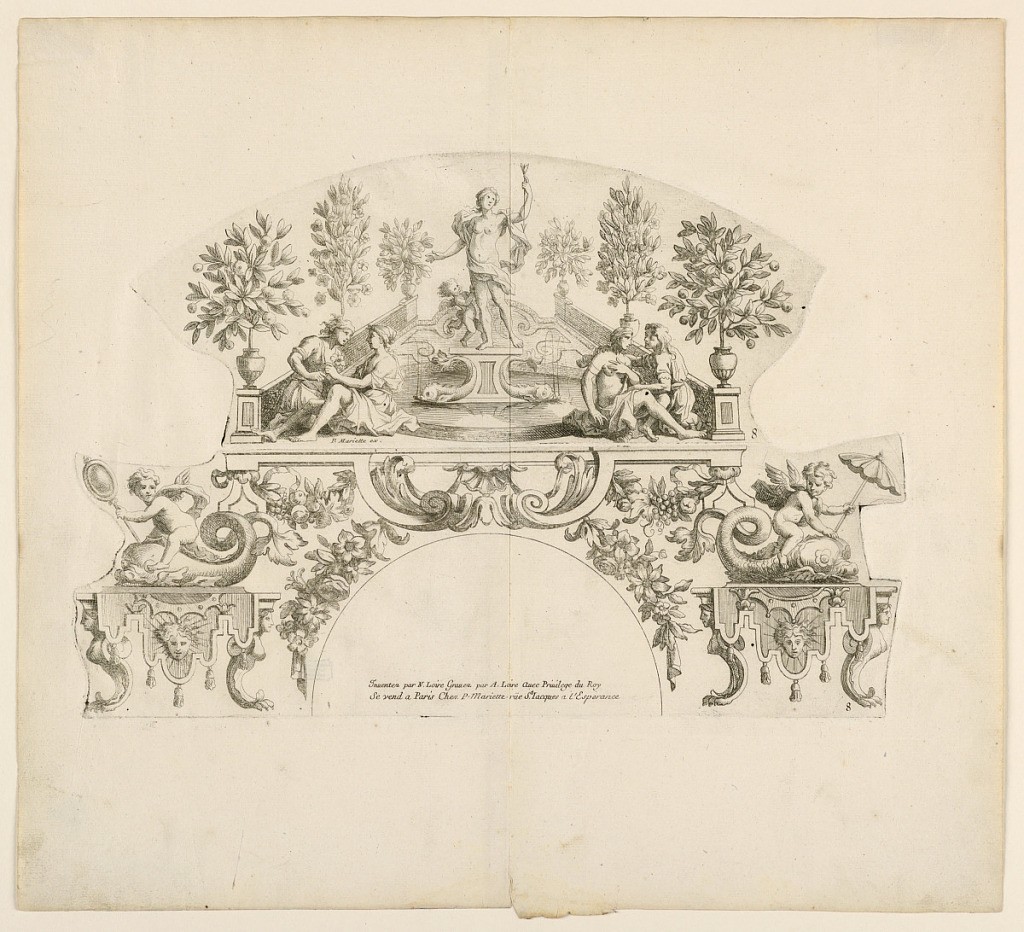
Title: Fan leaves, Eighth and ninth plates of the set, "Divers Desseins de grands Eventails, Encrans, et autres Ornamens, inventés et gravés par Nicolas Loire"
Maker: Alexis Loir, French, 1640 - 1713
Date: ca. 1670
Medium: Etching, engraving on laid paper
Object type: Print
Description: Paris of lovers before a fountain with a statue of Venus having taken the arrow from Cupid. Putti holding umbrellas and riding upon dolphins, on pedestals.